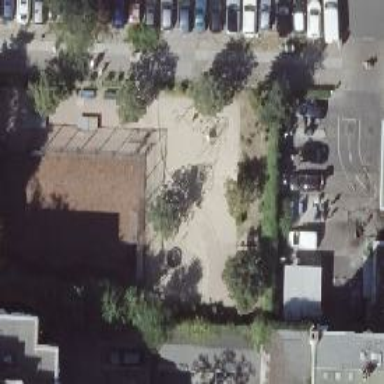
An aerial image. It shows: Playground structure with woodchips surface.